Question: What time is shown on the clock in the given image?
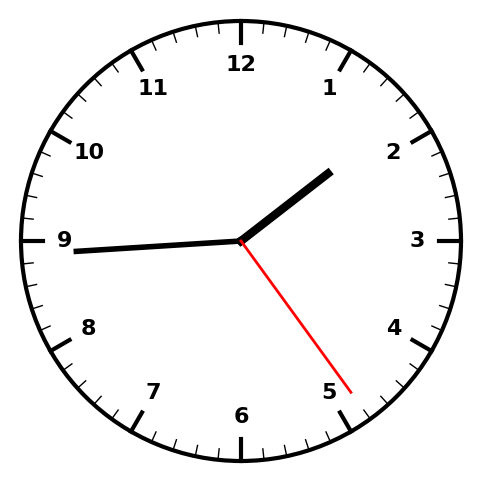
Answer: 01:44:24